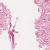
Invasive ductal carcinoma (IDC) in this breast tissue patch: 0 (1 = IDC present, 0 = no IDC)